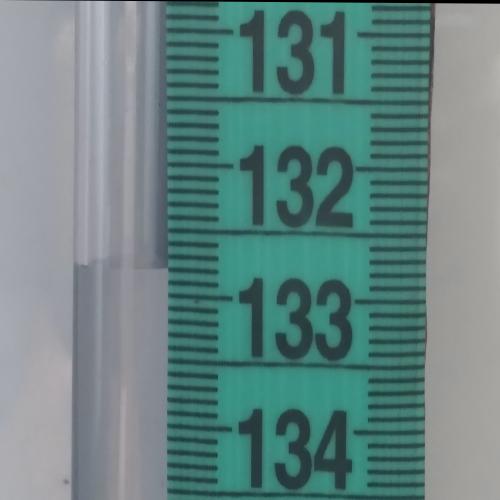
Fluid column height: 132.8 cm